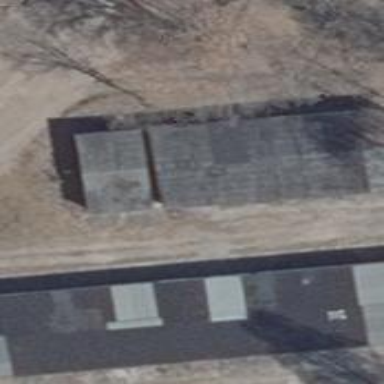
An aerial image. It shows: Group of garages.